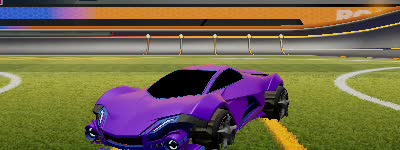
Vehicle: werewolf